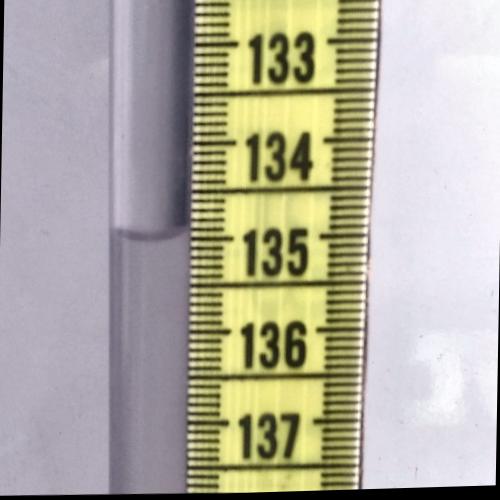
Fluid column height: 134.9 cm